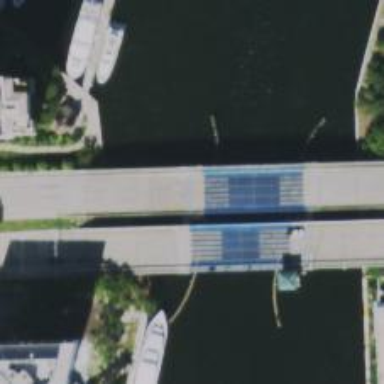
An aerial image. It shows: Primary highway with movable bascule bridge.